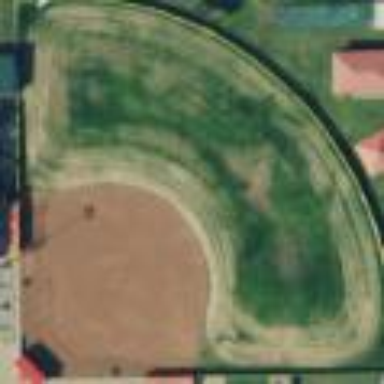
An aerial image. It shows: Softball pitch for leisure and sport activities.